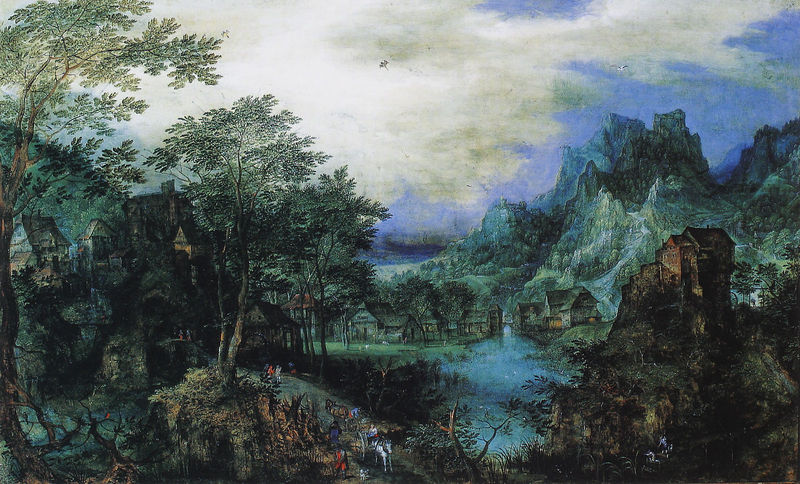
Titel: Gebirgslandschaft
Künstler: David Vinckboons
Institution: Wien, Museum Schottenstift
Schlagwörter: baum, berg, blau, felsen, gemälde, himmel, vogel, wasser, weiß, wolken, bäume, fluss, grün, landschaft, menschen, stadt, teich, abend, licht, haus, rasen, weg, wiese, dämmerung, häuser, natur, wald, pferd, reiter, berge, gebirge, dorf, burg, schimmel